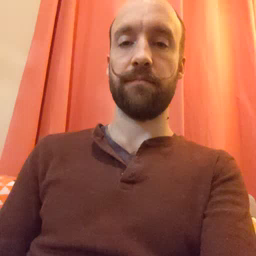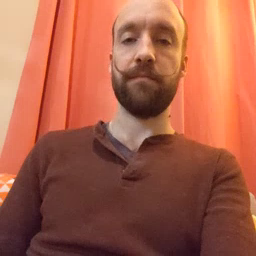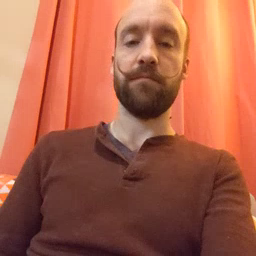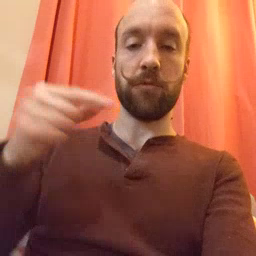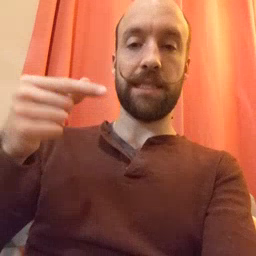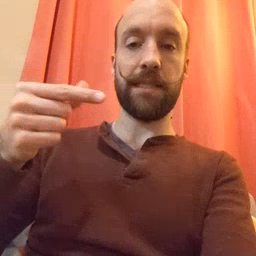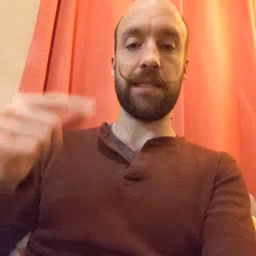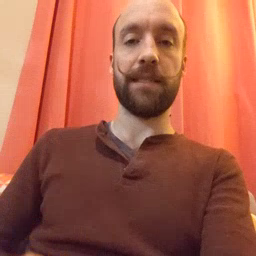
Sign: green